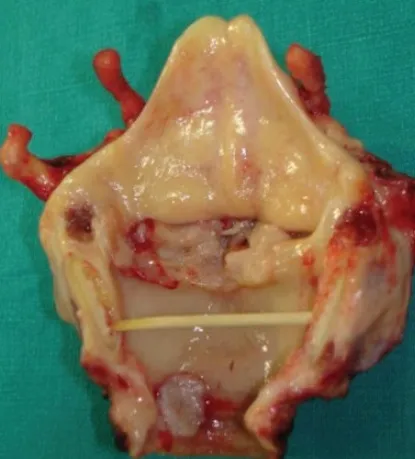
Surgical specimen verifies the presence of both a glottic and an endoluminal tracheal tumour. Intermediate tissue shows no macroscopic signs of malignancy.
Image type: pathology (fish)